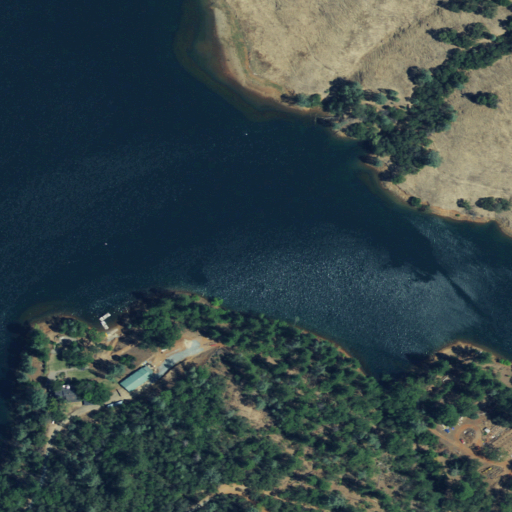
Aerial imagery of valley in California named Keystone Ravine containing open water, evergreen forest, grassland, shrub, and medium intensity development